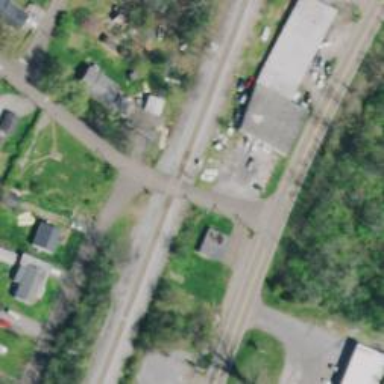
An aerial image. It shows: Railway level crossing.